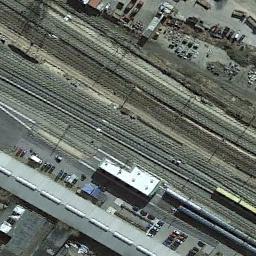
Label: railway